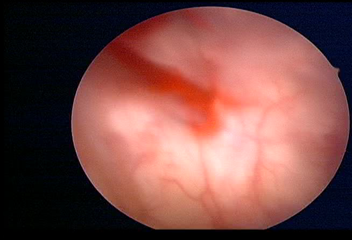
Modality: WLC
Class: Normal mucosa
Bladder cancer association: No